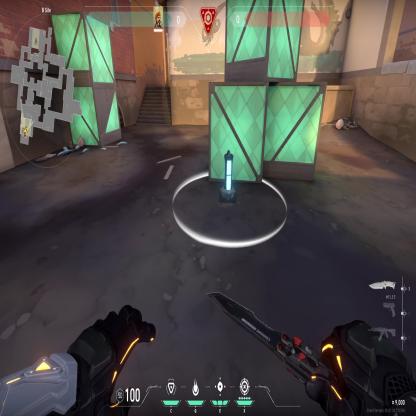
Label: planted spike